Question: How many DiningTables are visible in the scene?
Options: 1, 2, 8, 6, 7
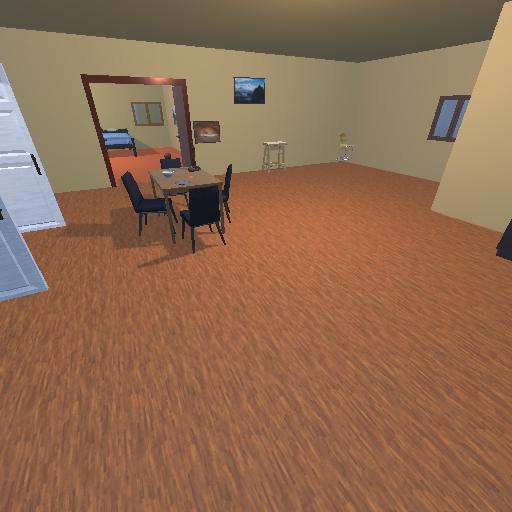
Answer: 1